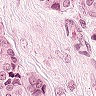
Metastatic tissue present: yes